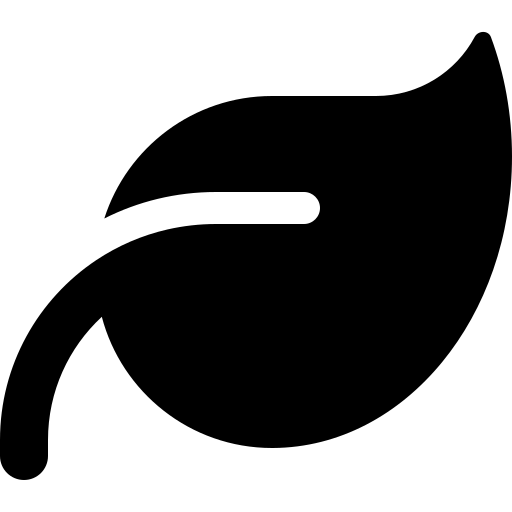
Tags: icon, FontAwesome, fa-icon, solid, leaf